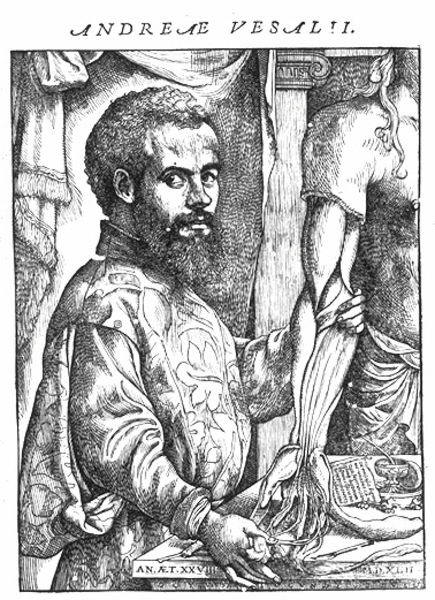
Titel: Bildnis des Andreas Vesal
Künstler: Jan Stephan von Calcar
Institution: (Seriendruck)
Schlagwörter: hand, körper, mann, schatten, finger, licht, nase, ohr, profil, schwarz, stirn, säule, tisch, weiss, zeichnung, blick, ornament, bart, anatomie, arm, augen, kleidung, kragen, leiche, präsentation, rahmen, schale, bildnis, hände, porträt, vorhang, figur, fransen, haare, mantel, locken, schrift, studie, grafik, muskeln, blut, zettel, wurzel, druck, schwarz weiss, stich, künstler, text, überschrift, arzt, medizin, skelett, muskel, mittelalter, adern, forscher, gelehrter, tintenfass, kupferstich, ader, doktor, sehne, bildhauer, paier, vorhan, latein, lateinisch, andrea, körperteile, versuch, aderlass, sehnen, kaftan, gewandt, andreas, venen, gutenberg, sticj, medicus, anatom, präparat, medizinisch, sezierung, andre, vesalius, vene, übersachrift, andreas vesalius, andreae, operations, blutbahn, dessektion, vesal, versalil